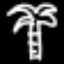
Label: palm tree